Question: Im Getting a Frequent enough BAD_ACCESS when i call this Quartz function:
'''
CGContextDrawPDFPage ((CGContextRef)context, (CGPDFPageRef)pageRef);
'''
Here is how i call it:
'''
CGContextRef context = UIGraphicsGetCurrentContext();
//translate, scale
CGPDFPageRef myPageRef = CGPDFDocumentGetPage ([PDFDocument sharedPDFDocument].documentData, pageNumber);
CGContextDrawPDFPage (context, myPageRef);//BAD_ACCESS HERE
return UIGraphicsGetImageFromCurrentImageContext();//autoreleased- saved on return
//close context
'''
Neither variable is Nil, or have been released/auto released.
Here is the Stack trace, from the debugger:

Can anyone shed any light on this? Even some pointers on how i might investigate this better. it might not even be function specific.
I probobly should mention this function is performed on a separate thread.
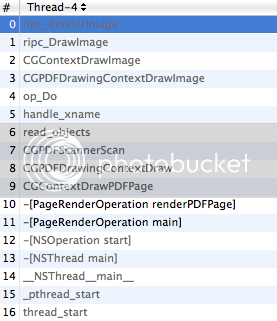
Answer: At the time of writing the question, UIGraphicsGetImageFromCurrentImageContext and such functions where not thread safe, this was my issue. As of iOs 4.1+ many UI function are now thread safe.